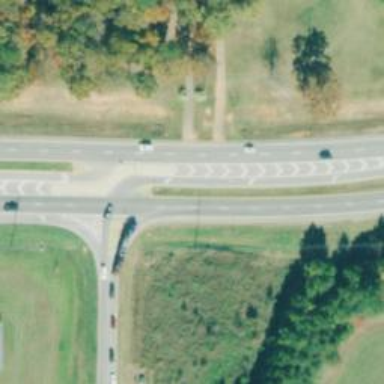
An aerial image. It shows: Trunk link road with asphalt surface.